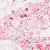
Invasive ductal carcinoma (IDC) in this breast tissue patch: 0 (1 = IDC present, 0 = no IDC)